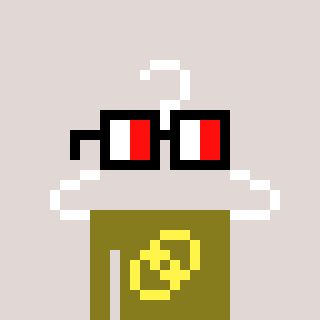
a pixel art character with square glasses with black frames and red eyes, a hanger-shaped head and a gunk-colored body on a warm background